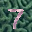
Label: 7